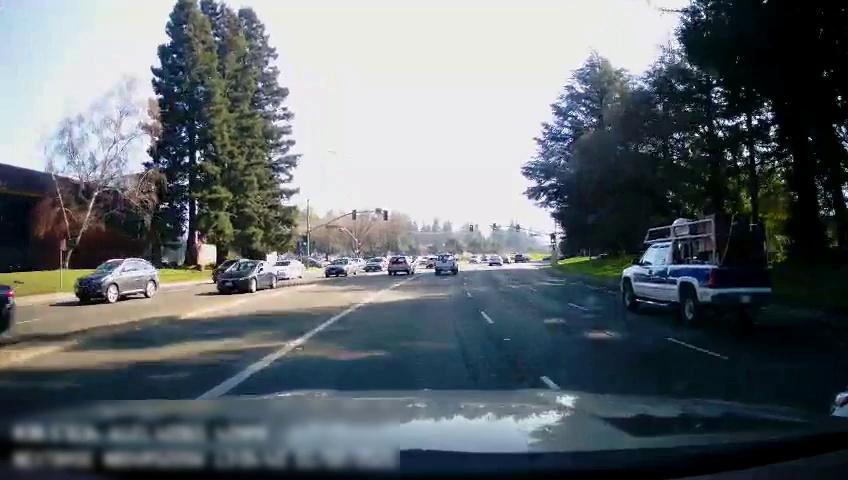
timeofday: Day
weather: Sunny
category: Drivable Space
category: Vehicles | Car
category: Vehicles | Car
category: Vehicles | SUV
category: Vehicles | Car
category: Vehicles | Car
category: Vehicles | Car
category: Vehicles | Car
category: Vehicles | Truck
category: Vehicles | Truck
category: Vehicles | Car
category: Vehicles | Car
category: Vehicles | Car
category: Vehicles | SUV
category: Vehicles | SUV
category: Vehicles | Car
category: Lanes | Current Lane
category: Lanes | Current Lane
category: Lanes | Current Lane
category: Traffic | Lights
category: Traffic | Lights
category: Traffic | Lights
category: Traffic | Lights